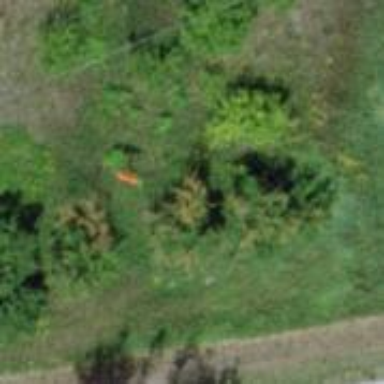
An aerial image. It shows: Pole with roof-covered pipeline marker.